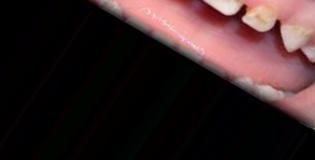
Condition: Caries